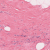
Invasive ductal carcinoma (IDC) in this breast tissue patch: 0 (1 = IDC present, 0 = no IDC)